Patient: sex M, age 73
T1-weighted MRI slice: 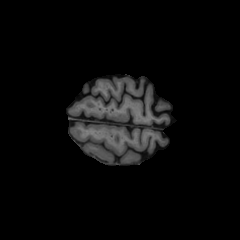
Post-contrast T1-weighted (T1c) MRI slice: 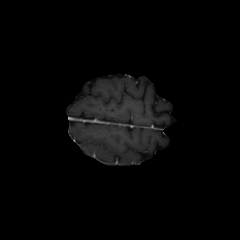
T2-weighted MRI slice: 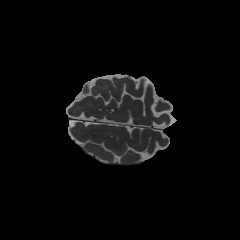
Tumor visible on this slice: no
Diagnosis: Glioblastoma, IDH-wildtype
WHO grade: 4